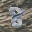
Label: 8